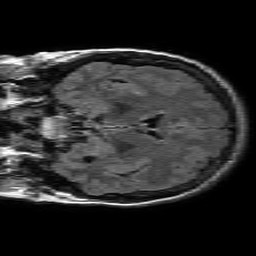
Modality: FLAIR
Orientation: coronal
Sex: female
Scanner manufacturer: philips
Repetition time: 11 s
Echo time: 0.125 s